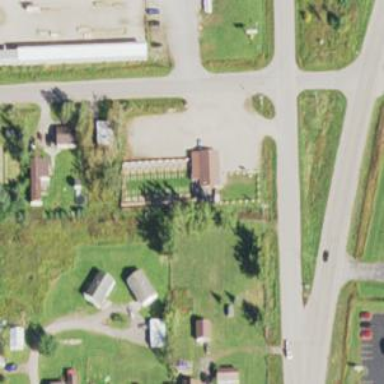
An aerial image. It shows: Convenience shop.